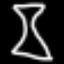
Label: hourglass